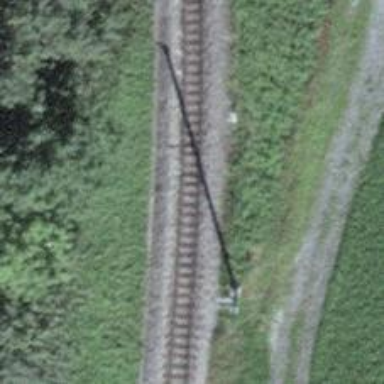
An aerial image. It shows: Narrow-gauge railway with 1 track. The tracks are electrified with contact line.